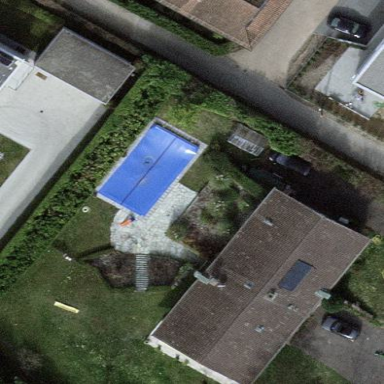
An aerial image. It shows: Detached building.